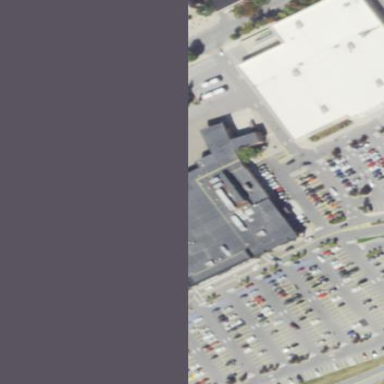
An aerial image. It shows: Retail building housing supermarket.